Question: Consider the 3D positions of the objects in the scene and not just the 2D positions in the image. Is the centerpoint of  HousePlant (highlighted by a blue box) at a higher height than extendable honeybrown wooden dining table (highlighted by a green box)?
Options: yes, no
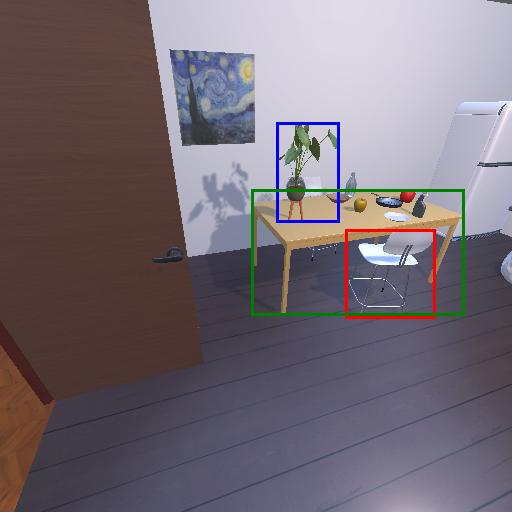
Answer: yes